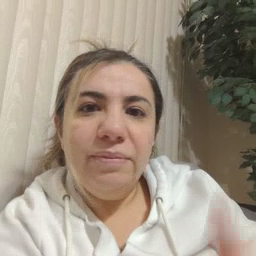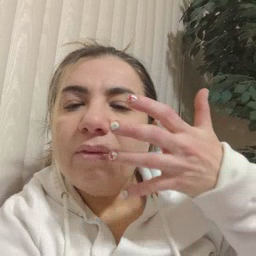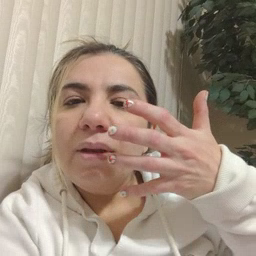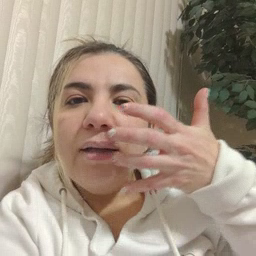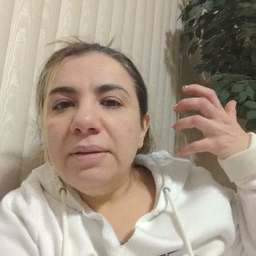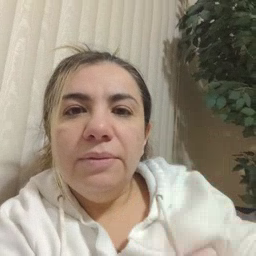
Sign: tiger